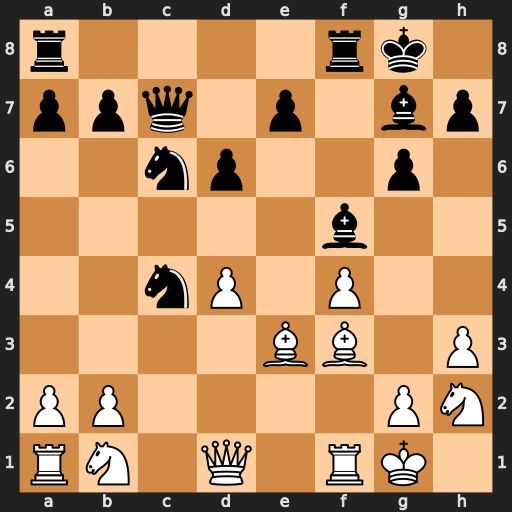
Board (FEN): r4rk1/ppq1p1bp/2np2p1/5b2/2nP1P2/4BB1P/PP4PN/RN1Q1RK1
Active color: w
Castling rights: -
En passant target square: -
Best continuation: Bd5+ Kh8 Bxc4